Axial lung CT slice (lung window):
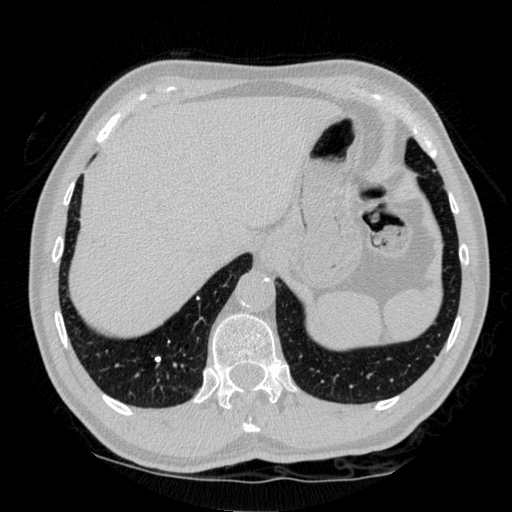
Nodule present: yes
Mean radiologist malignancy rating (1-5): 1